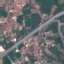
Land use / land cover: Highway